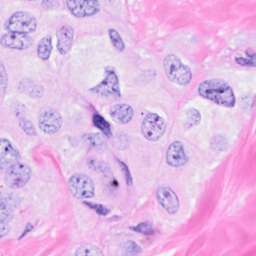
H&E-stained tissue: Breast